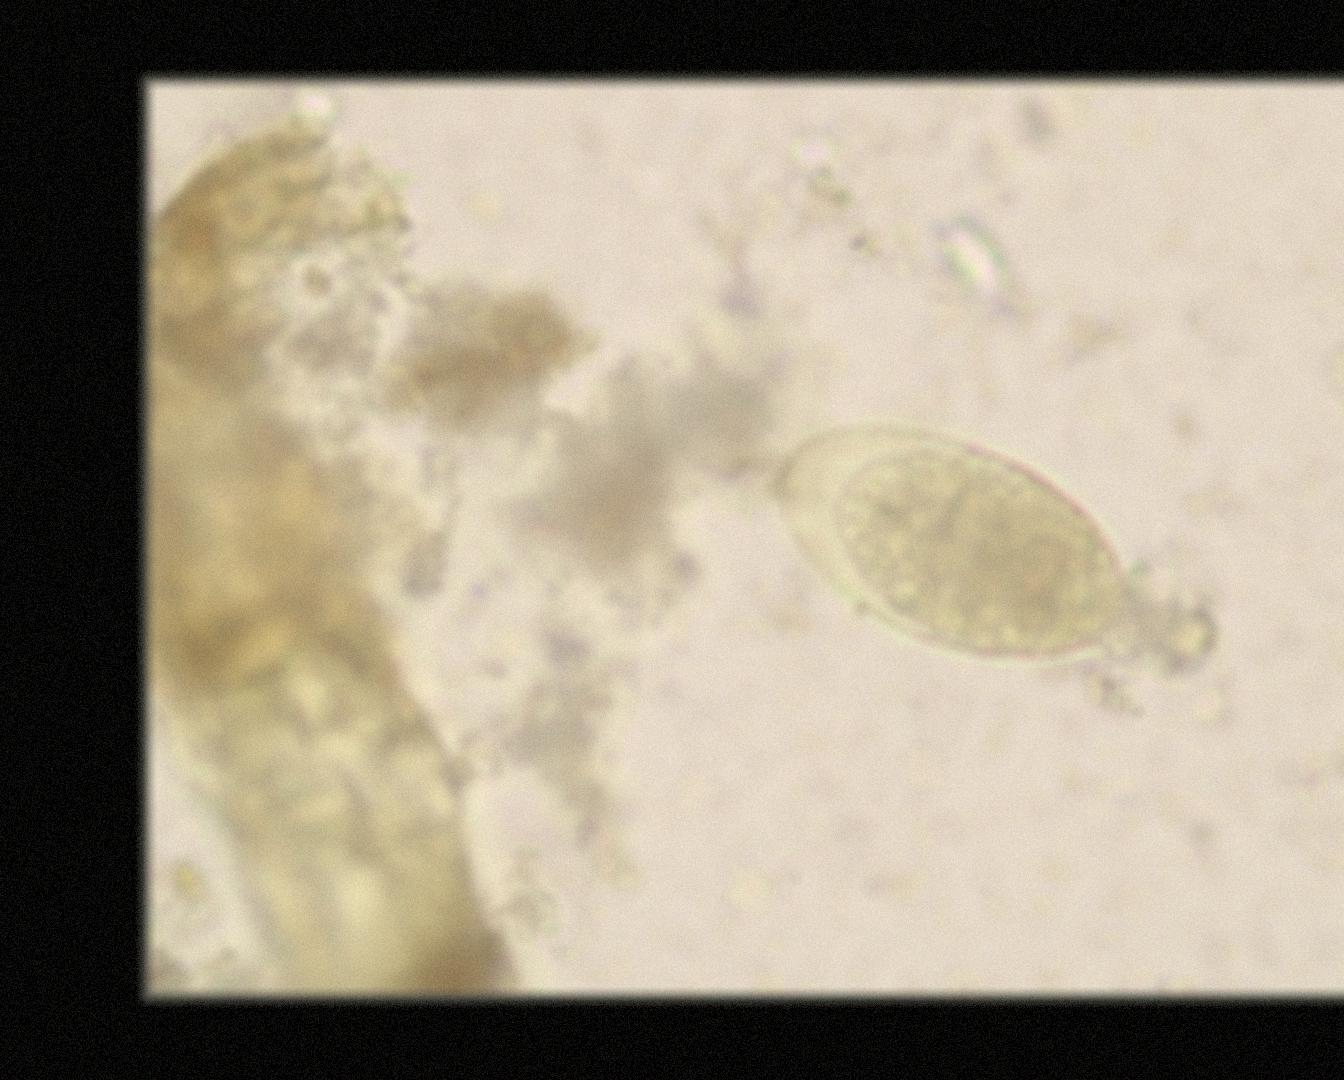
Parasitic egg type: Fasciolopsis buski